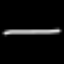
Label: line